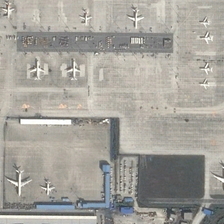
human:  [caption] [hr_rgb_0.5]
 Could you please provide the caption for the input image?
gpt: some planes are scattered in an airport near a parking lot and several buildings .

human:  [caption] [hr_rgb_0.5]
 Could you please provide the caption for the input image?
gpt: some planes are scattered in an airport near a parking lot and several buildings .

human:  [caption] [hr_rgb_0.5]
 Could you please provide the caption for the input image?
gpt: some planes are scattered in an airport near a parking lot and several buildings .

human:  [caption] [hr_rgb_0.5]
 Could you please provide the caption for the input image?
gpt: some planes are scattered in an airport near a parking lot and several buildings .

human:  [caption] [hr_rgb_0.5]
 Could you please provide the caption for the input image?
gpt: some planes are scattered in an airport near a parking lot and several buildings .